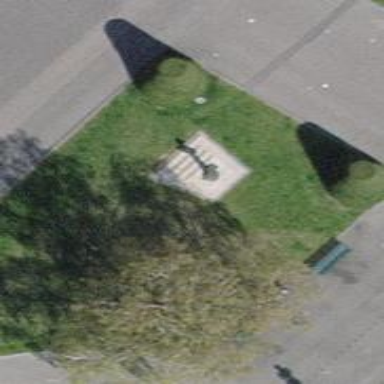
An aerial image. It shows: Historic memorial featuring statue.